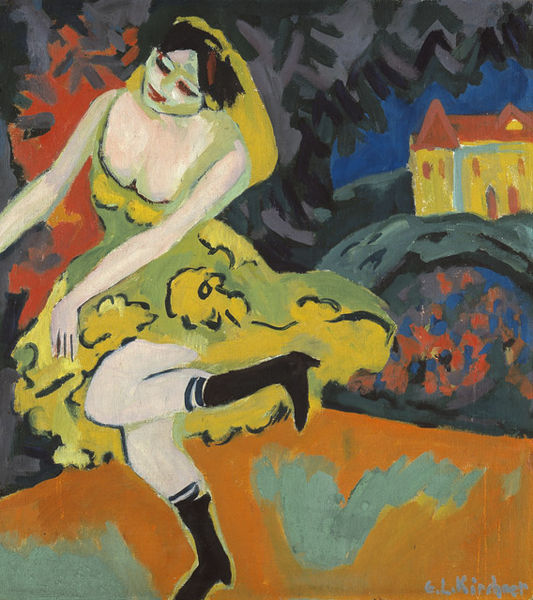
Titel: Varietétänzerin
Künstler: Ernst Ludwig Kirchner
Standort: Karlsruhe
Institution: Staatliche Kunsthalle Karlsruhe
Schlagwörter: baum, berg, blau, dunkel, feuer, gemälde, gewitter, hand, haut, mann, nackt, wolken, bäume, gelb, grün, kirchner, mädchen, stadt, ausschnitt, bewegung, blume, blumen, brust, bunt, busen, frankreich, frau, grau, haar, kleid, orange, paris, schwarz, türkis, dach, dame, gebäude, haus, park, rot, schleier, schloss, tuch, wiese, expressionismus, fest, rock, tanz, jung, arme, gesicht, bild, signatur, vorhang, hügel, brücke, kirche, rauch, boden, haare, bühne, tanzen, tänzerin, dekolletee, schminke, schultern, wald, turm, beine, schwung, aussicht, bein, brüste, farbig, bogen, schuhe, abstrakt, berge, farben, farbe, füsse, haarband, tannen, brand, braut, ernst, rüschen, knie, fleisch, unterrock, konturen, stiefel, heiter, nadelbaum, villa, tanzende, can, unterhose, springen, pinselstriche, fröhlich, matisse, grell, schwrz, pastose malerei, schlosss, tanzfläche, petticoat, tanzend, rußland, tant, kircher, blumenkleid, cancan, tanzboden, tanzt, mexikanerin, kräftige farben, tanzer, ernst kirchner